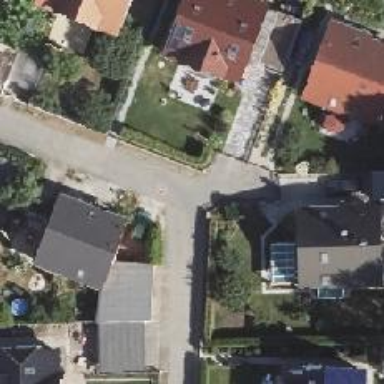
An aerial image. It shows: Living street.